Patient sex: F
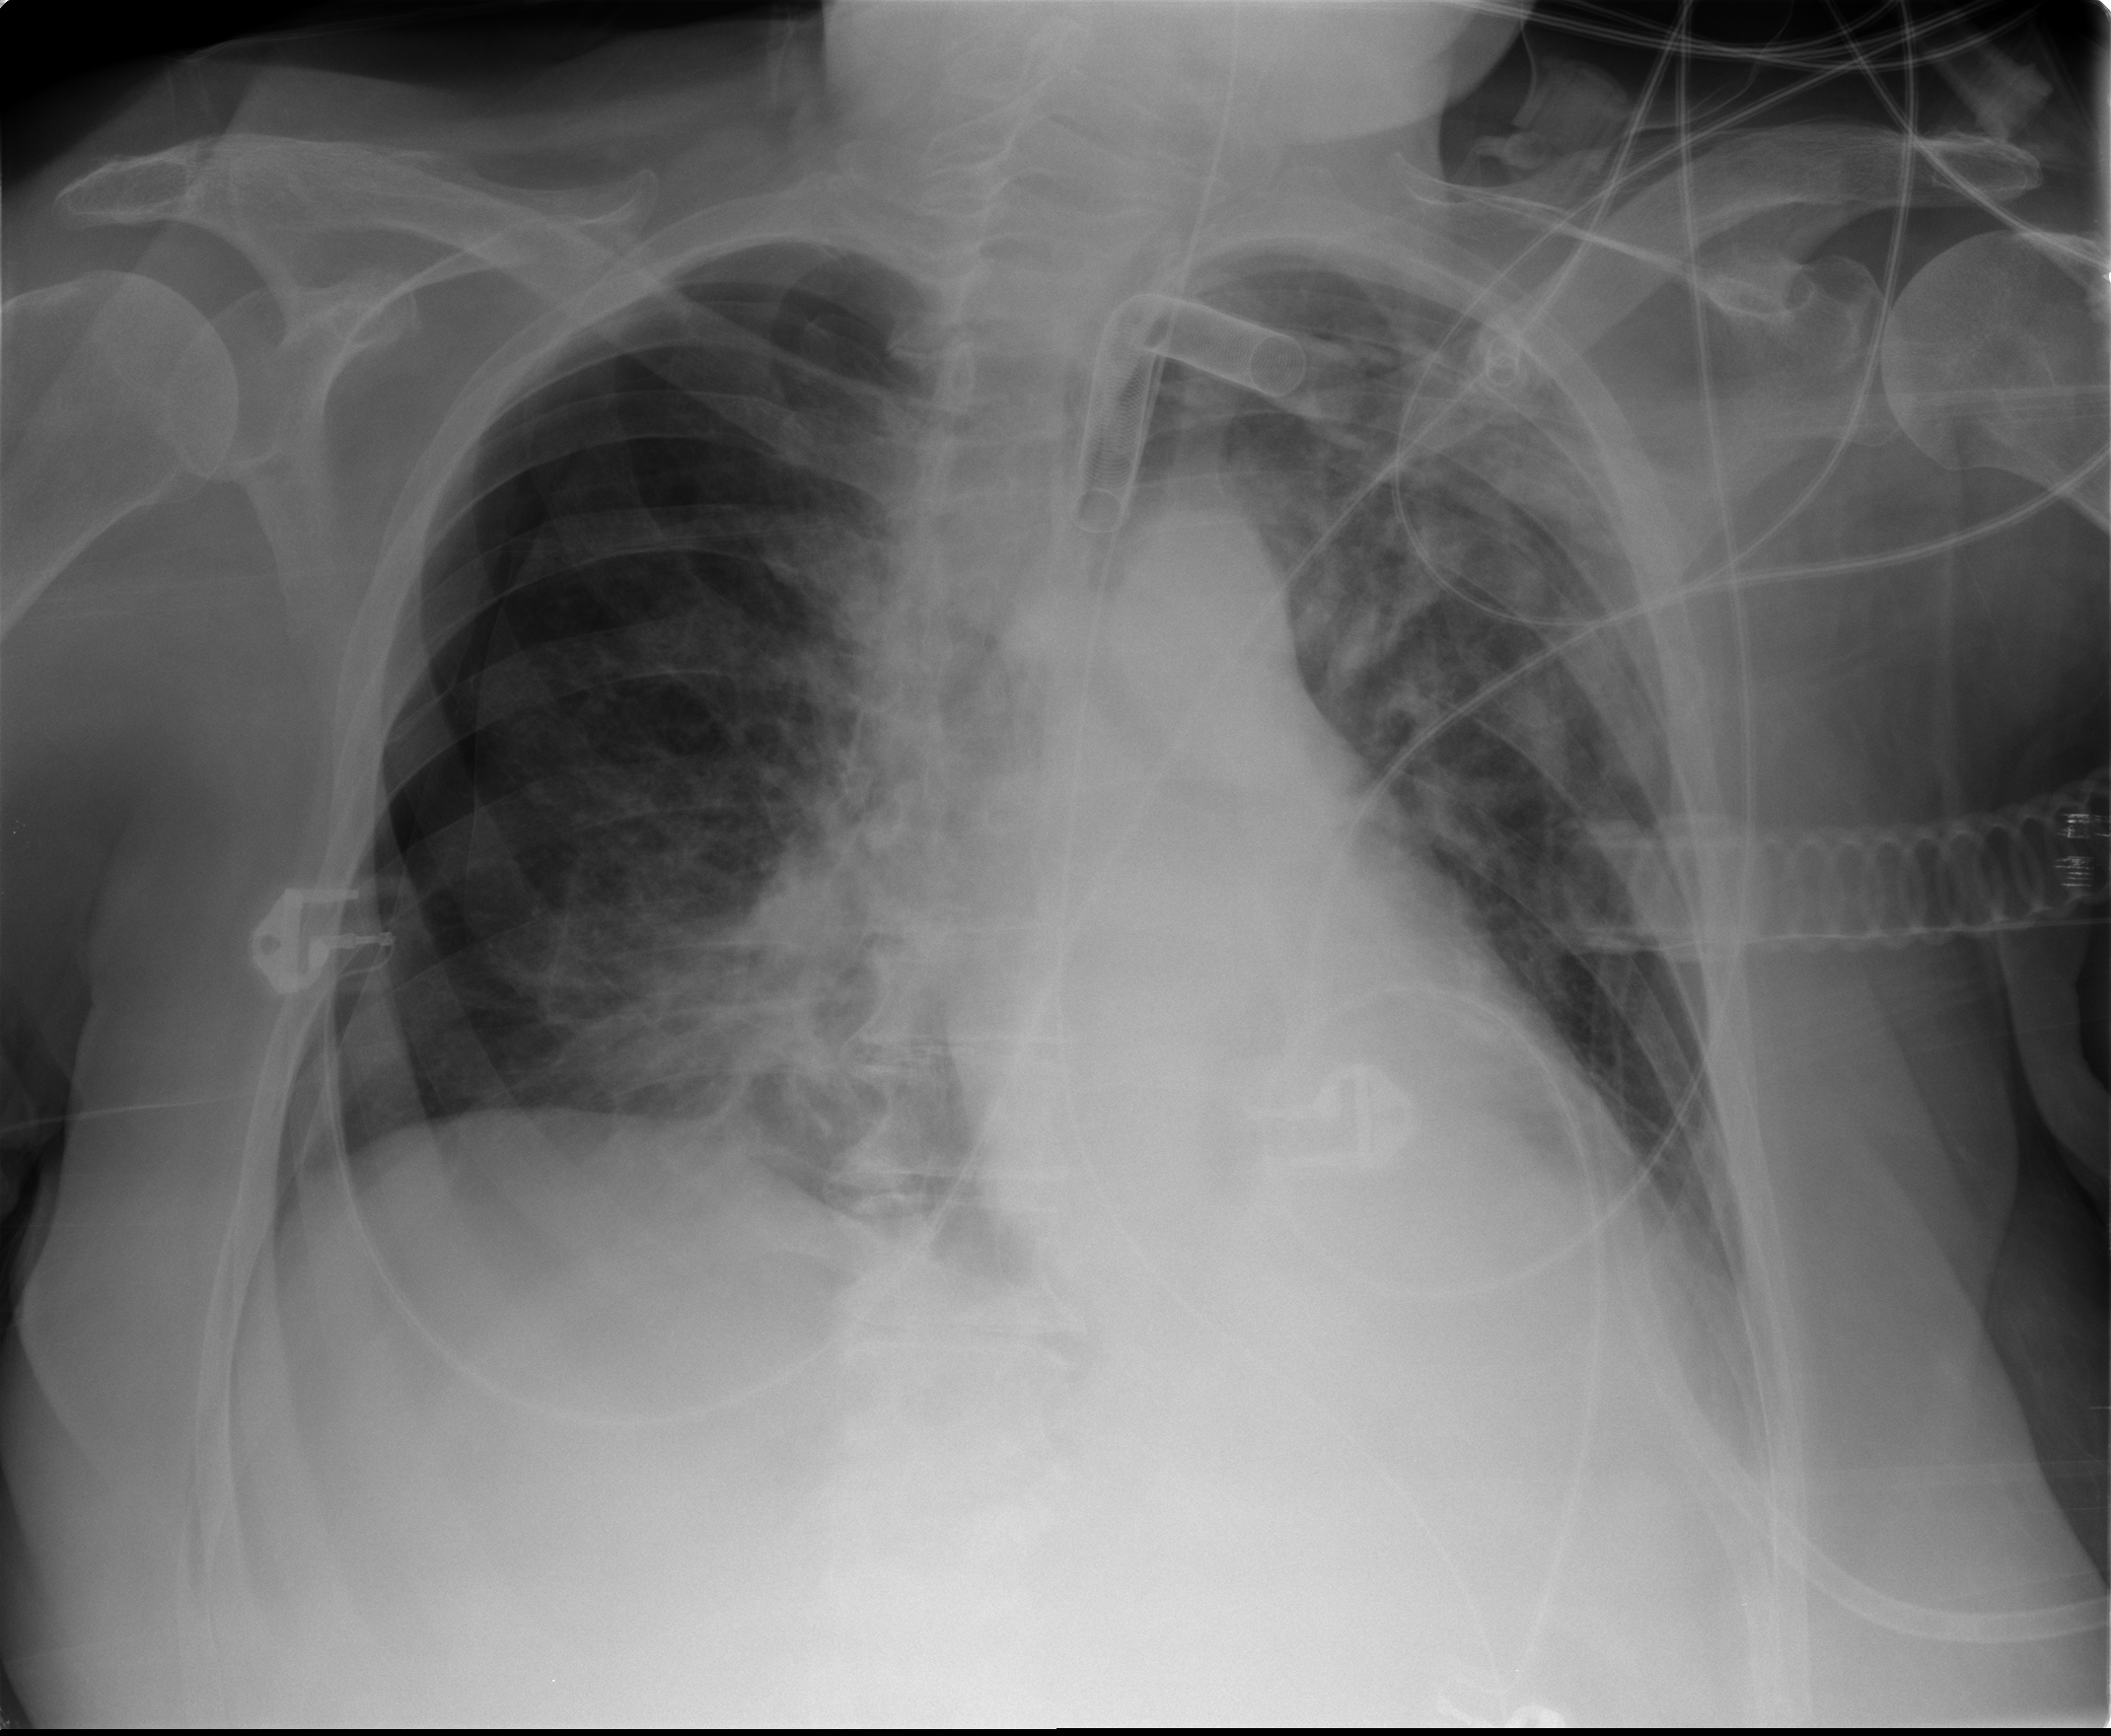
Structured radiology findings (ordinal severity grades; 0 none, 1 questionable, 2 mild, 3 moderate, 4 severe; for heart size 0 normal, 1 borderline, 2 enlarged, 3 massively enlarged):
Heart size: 0
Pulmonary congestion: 2
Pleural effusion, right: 1
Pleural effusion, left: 0
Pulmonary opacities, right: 2
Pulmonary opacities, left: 2
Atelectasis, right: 2
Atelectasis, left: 2